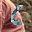
Label: 6